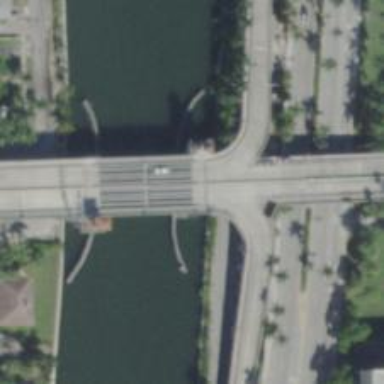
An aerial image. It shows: Primary highway crossing bascule movable bridge.